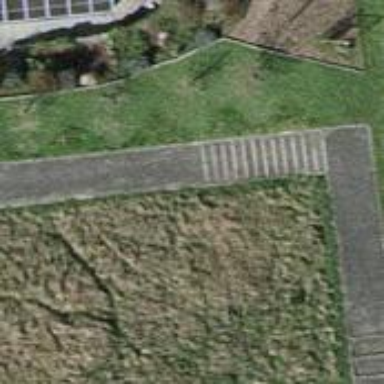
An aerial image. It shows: Asphalt path.